Question:
I'm trying to make some input fields that I would like to work like Twitter's registration form.
1. On focus the value text becomes light grey.
2. When you start typing the light grey default value disappears completely and the user-written text becomes #000000.
3. If you don't write anything and go out of focus the default text appears again.
How to achieve with jQuery?
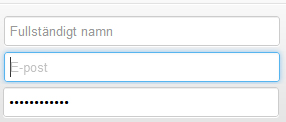
Answer: Take a look at this sample.
<URL>